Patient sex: M
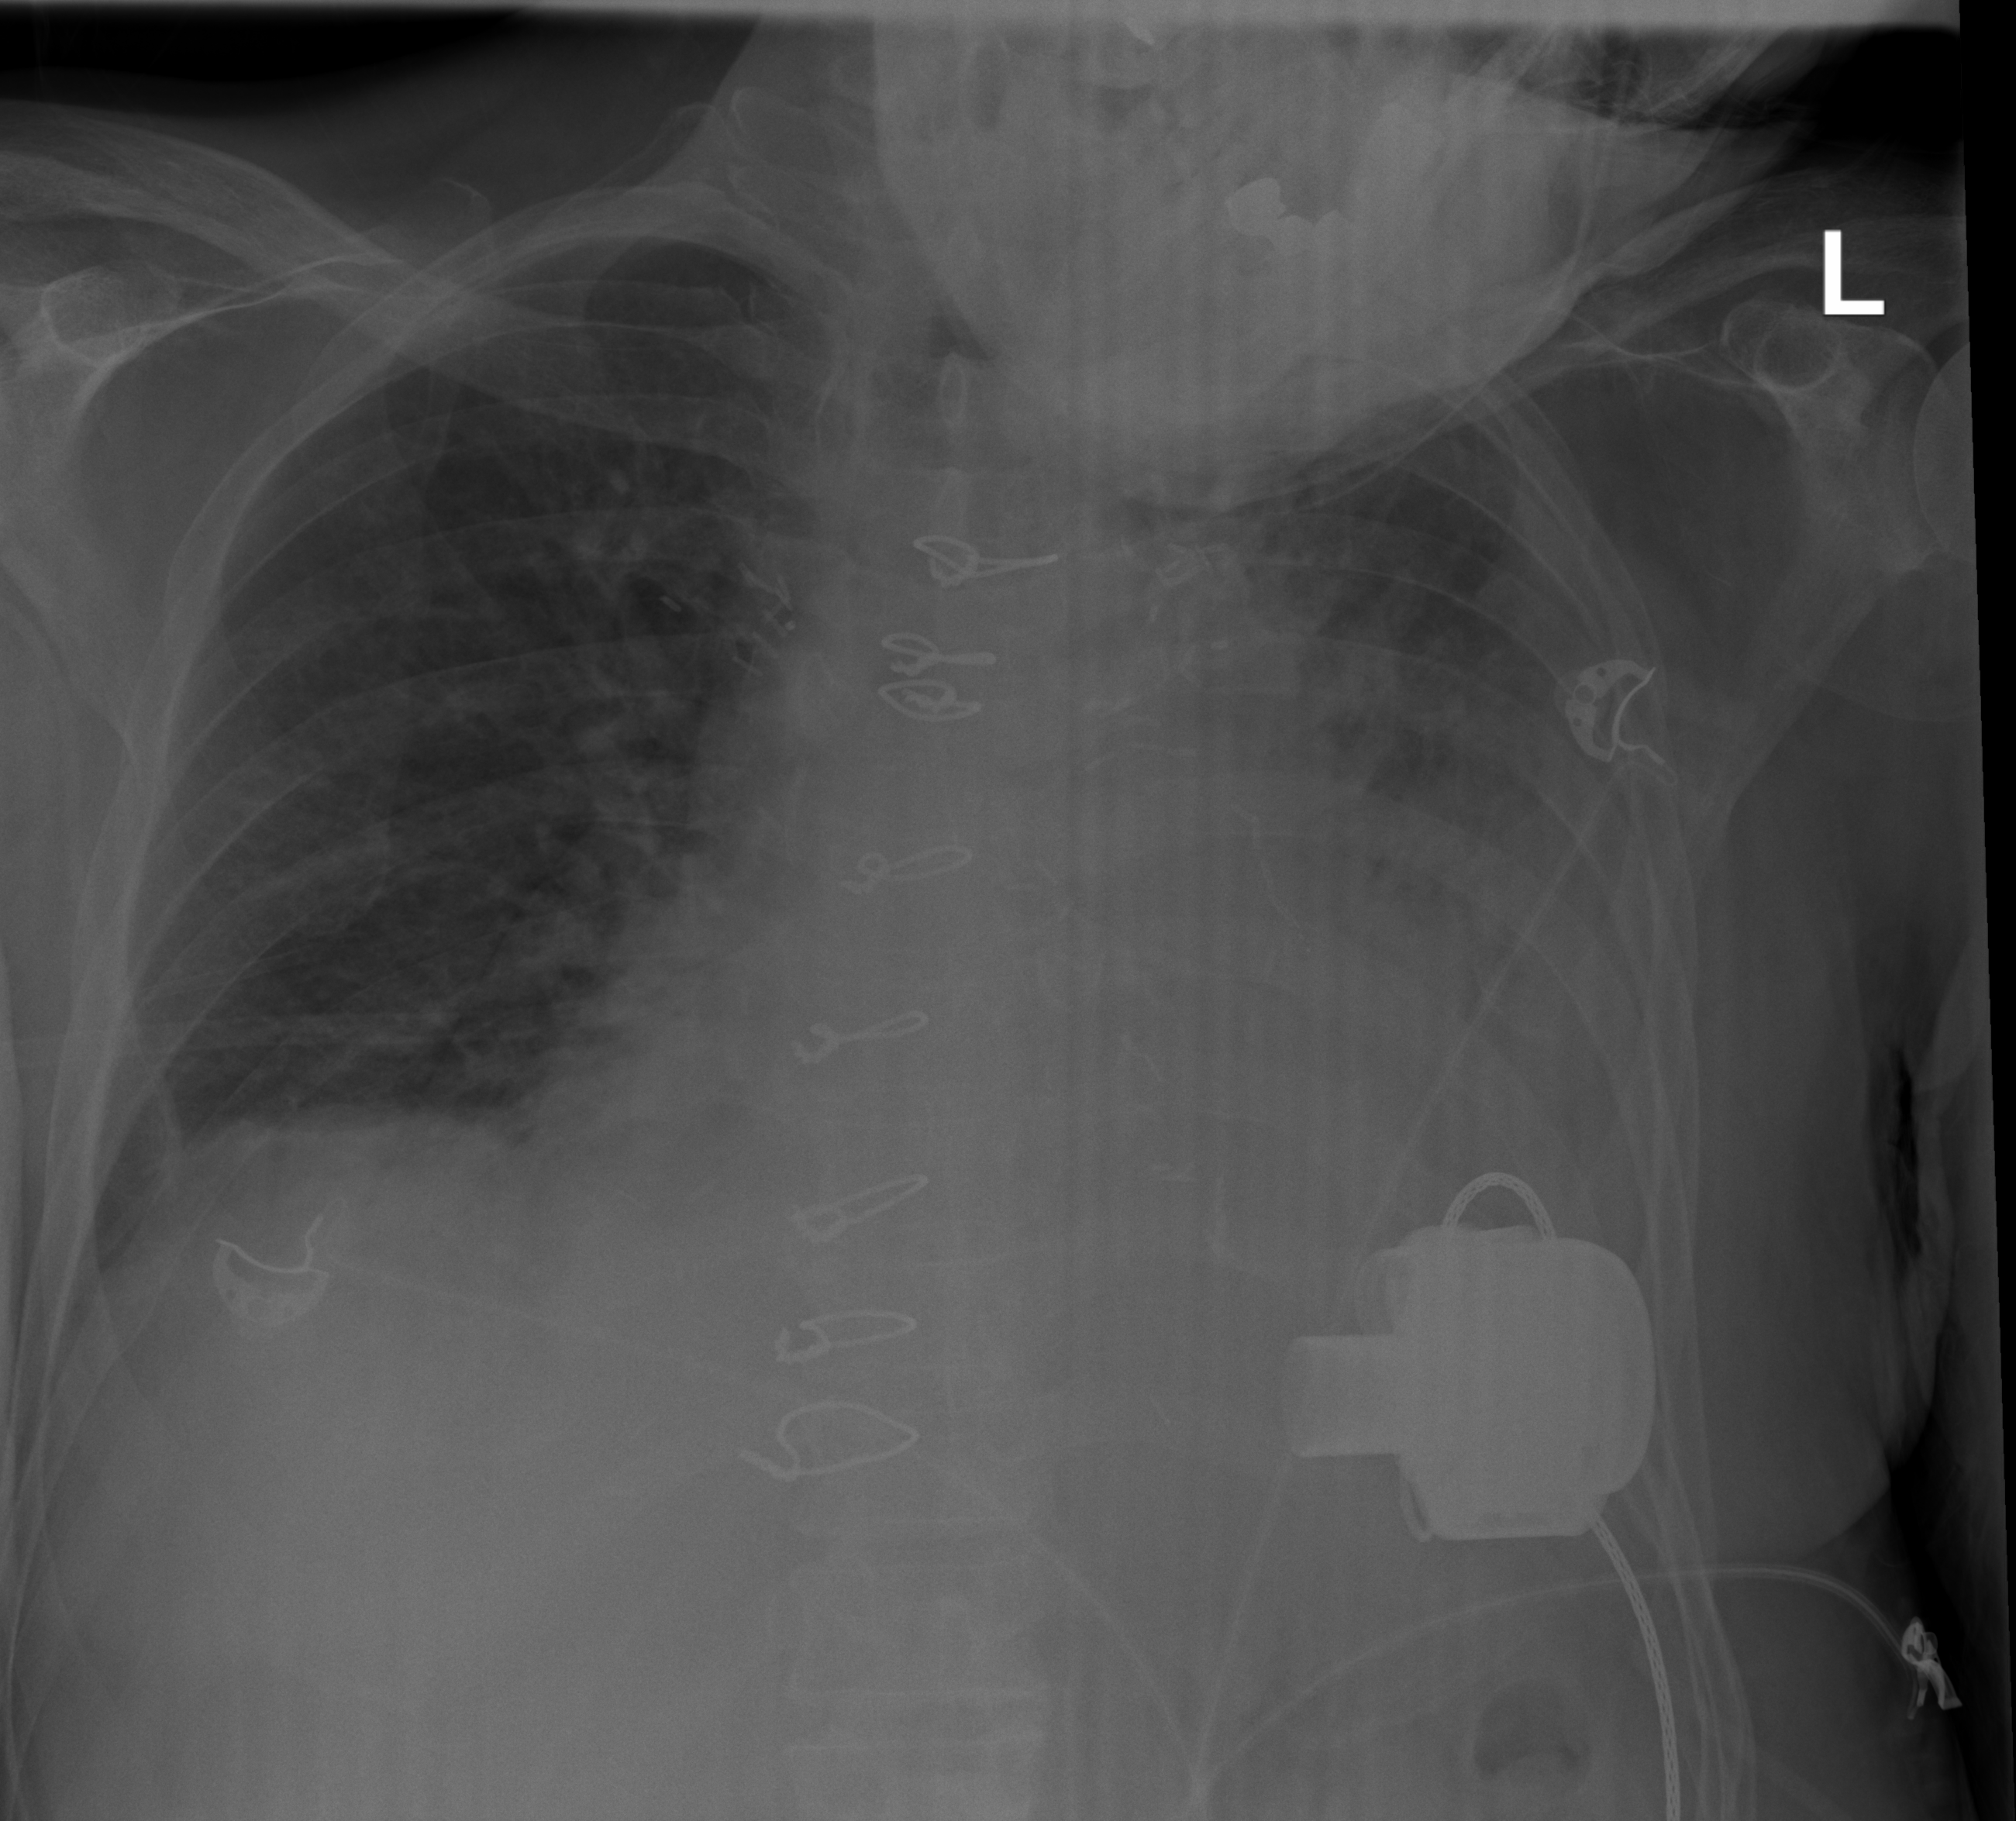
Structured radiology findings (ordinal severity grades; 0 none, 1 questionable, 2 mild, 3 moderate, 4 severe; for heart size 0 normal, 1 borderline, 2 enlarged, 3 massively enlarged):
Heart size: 2
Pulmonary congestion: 2
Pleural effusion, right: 1
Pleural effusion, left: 3
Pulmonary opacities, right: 0
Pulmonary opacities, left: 3
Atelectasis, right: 2
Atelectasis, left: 3